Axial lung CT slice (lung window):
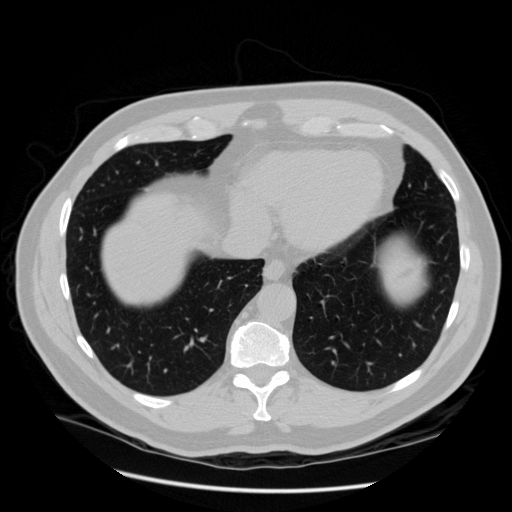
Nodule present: no